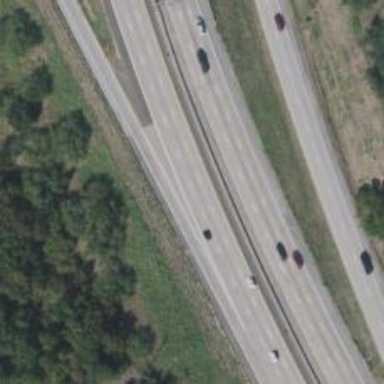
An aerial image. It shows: Motorway link.